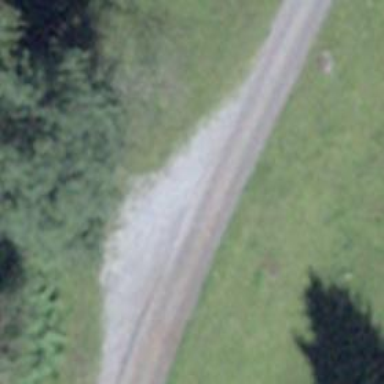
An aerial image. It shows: Passing place on the road.